Question: I am following a tutorial :<URL>
and I am getting an error in the code underneath the heading in the link mentioned above.
Code against the error is
'''
var proxy = require('./middleware/proxy');
var proxyOptions = require('./middleware/proxy/config.json');
app.use(proxy(proxyOptions));
{
"rules": [
"^/api/(.*)$ http://localhost:3002/api/$1 [P]"
]
}
'''
the error message is

is there any thing wrong with the json?
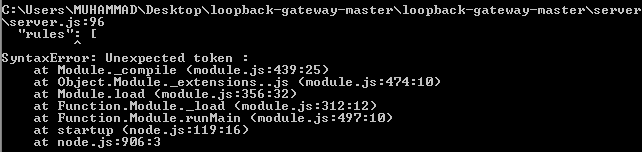
Answer: My Problem is solved the problem was that I did not run the API Server <URL> where the request was to be sent. I was only running the proxy server whereas there should be an API Server running also to which the request was to be sent.